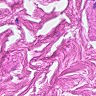
Metastatic tissue present: no